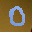
Label: 0